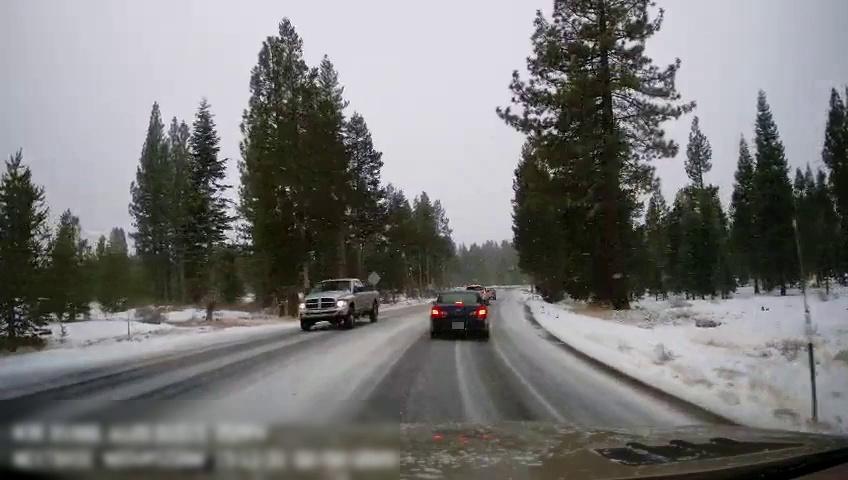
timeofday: Day
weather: Snowy
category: Drivable Space
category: Vehicles | Truck
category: Vehicles | Car
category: Vehicles | SUV
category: Vehicles | Car